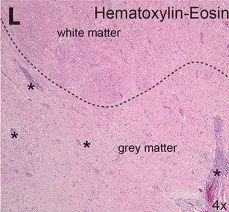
Pituitary. The neurohypophysis presence of viral BoDV-1 antigens.
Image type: pathology (h&e)